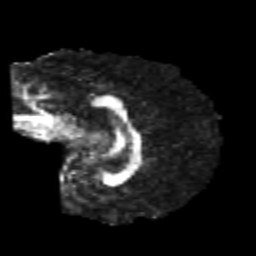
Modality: FA
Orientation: sagittal
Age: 22
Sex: male
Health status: healthy
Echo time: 0.074 s